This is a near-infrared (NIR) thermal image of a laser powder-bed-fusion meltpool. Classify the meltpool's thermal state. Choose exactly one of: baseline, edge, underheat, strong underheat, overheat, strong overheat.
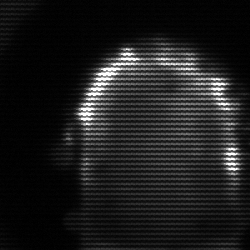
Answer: baseline